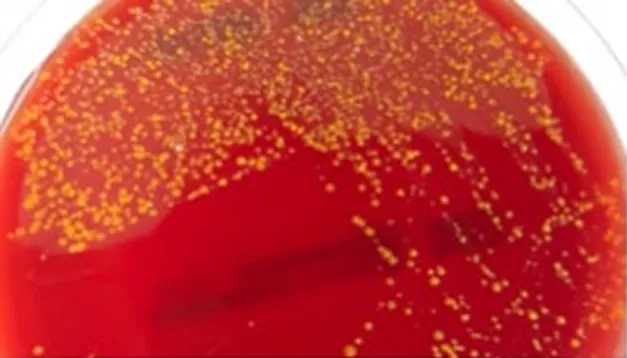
Colonies of
M. vaccae
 on a blood agar plate.
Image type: radiology (ct)